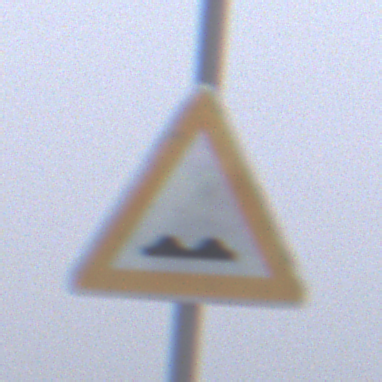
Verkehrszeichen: UnebeneFahrbahn
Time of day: MorningAfternoon
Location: Outdoor (RoadRail)
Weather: Overcast
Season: NotSpecified
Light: Natural